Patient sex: F
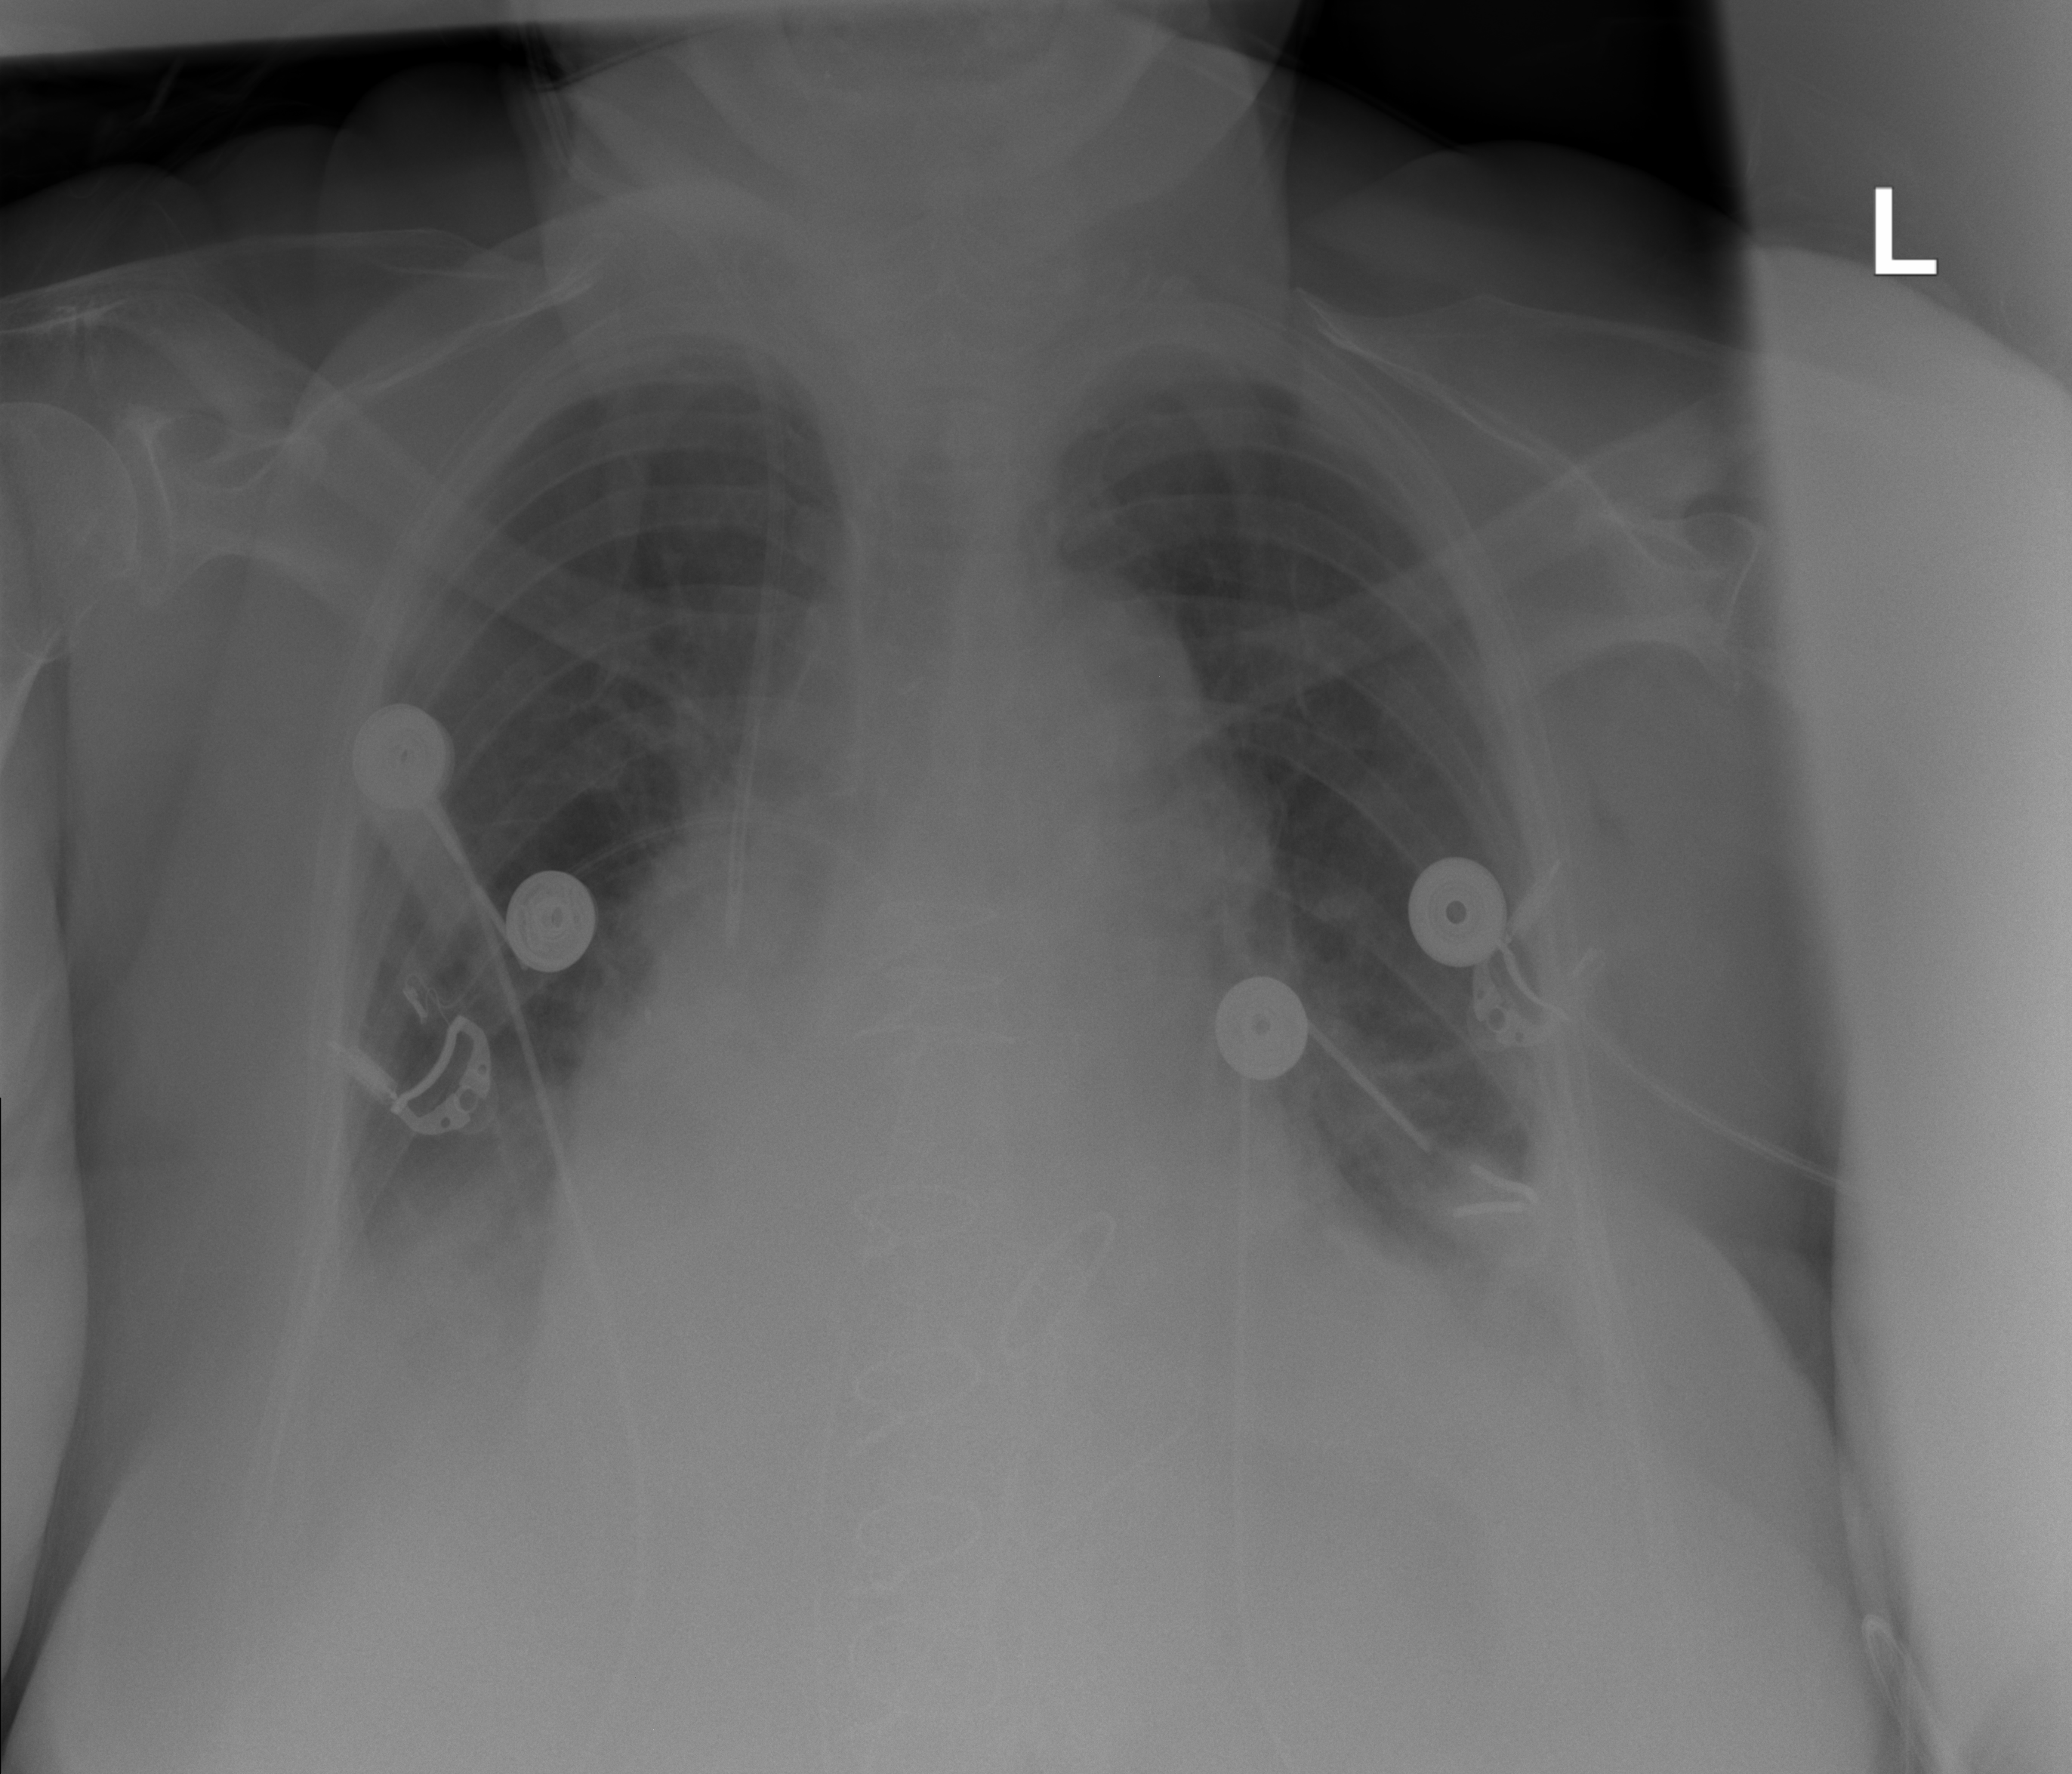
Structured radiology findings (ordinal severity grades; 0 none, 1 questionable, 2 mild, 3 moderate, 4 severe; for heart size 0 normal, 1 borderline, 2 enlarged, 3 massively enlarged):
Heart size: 2
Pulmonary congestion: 2
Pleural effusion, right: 2
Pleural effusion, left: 2
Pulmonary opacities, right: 0
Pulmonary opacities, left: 0
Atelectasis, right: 2
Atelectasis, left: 2